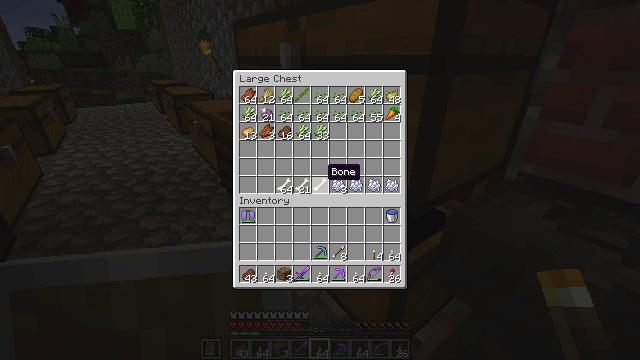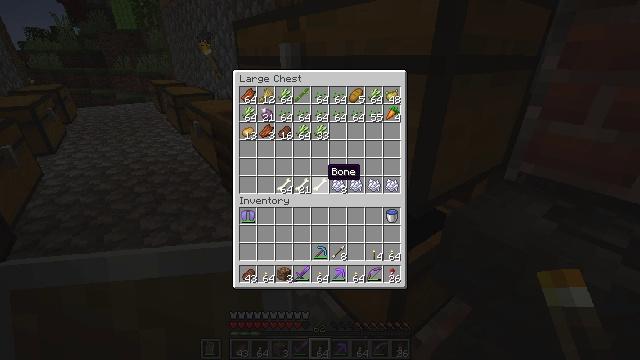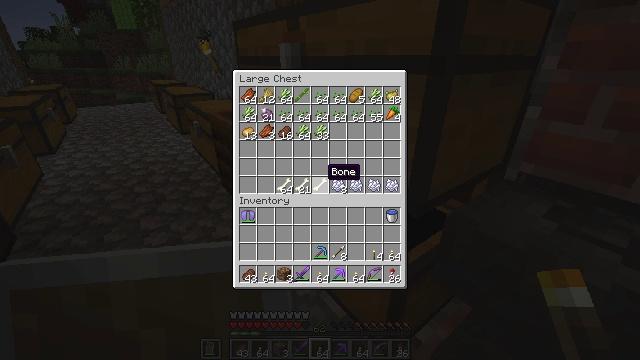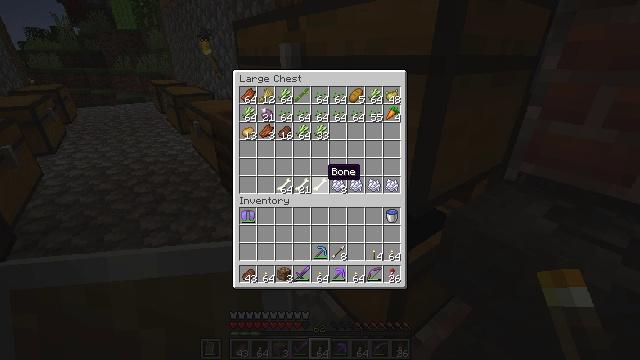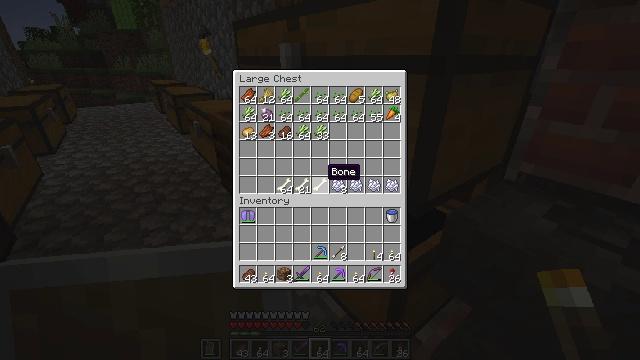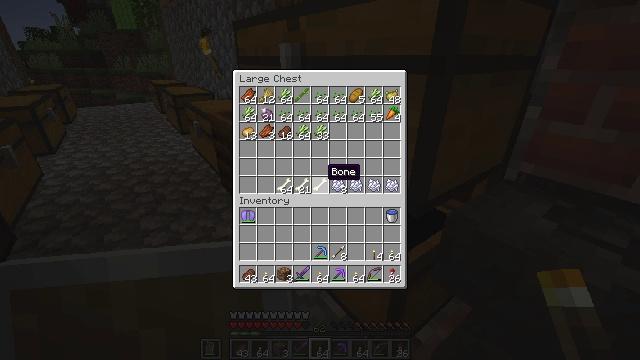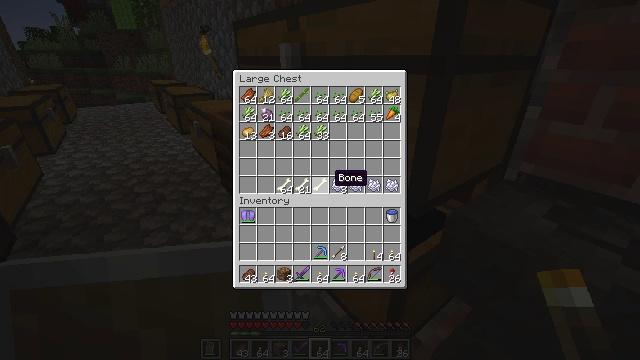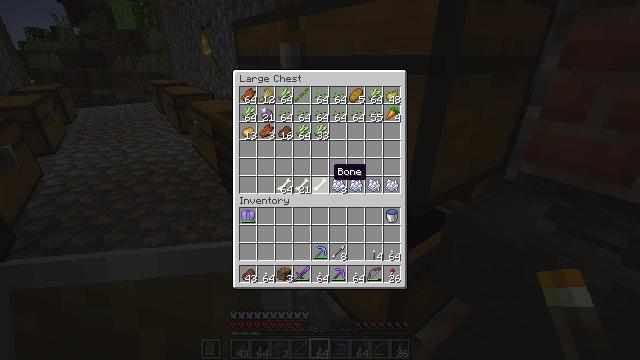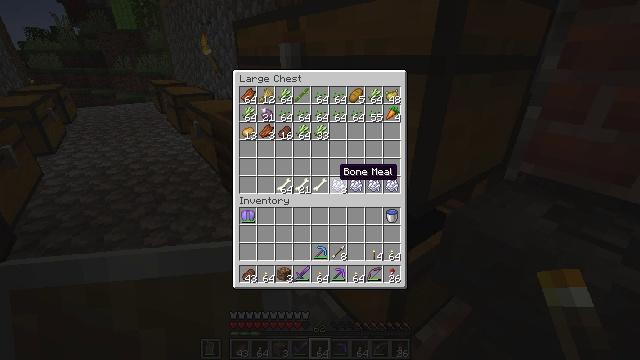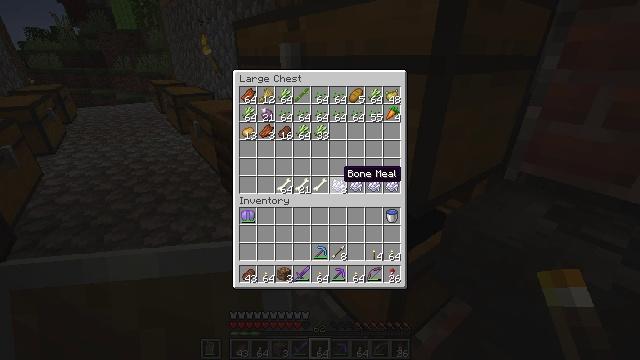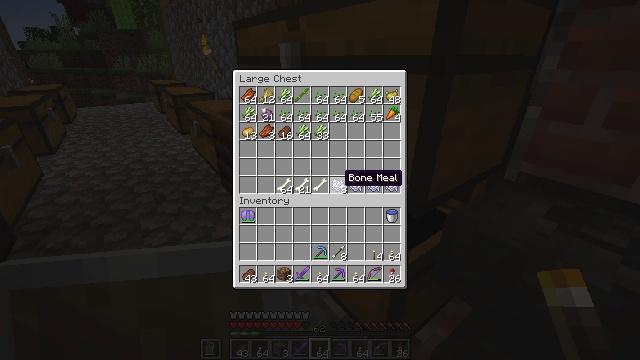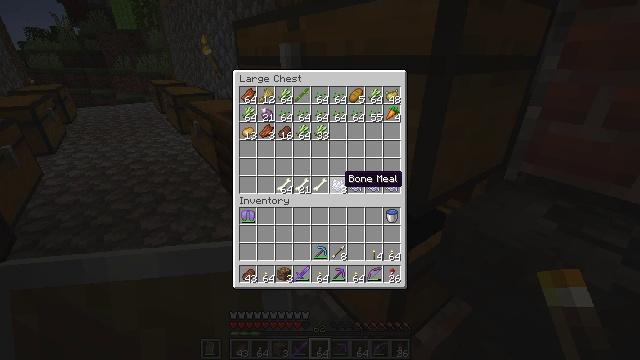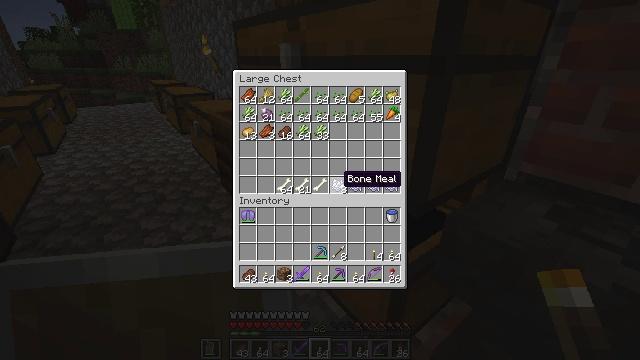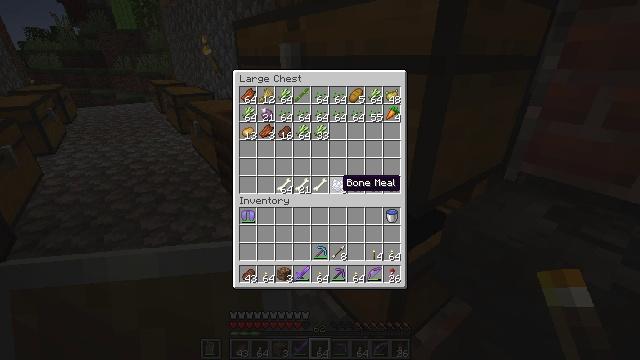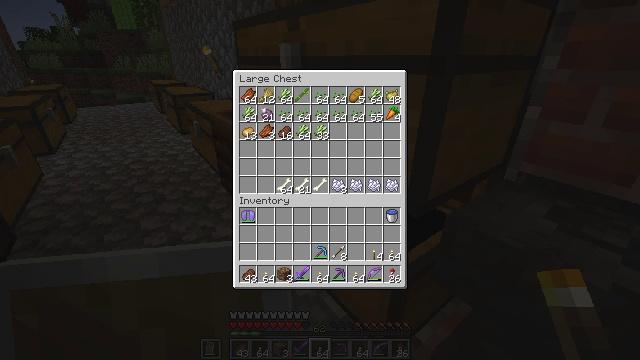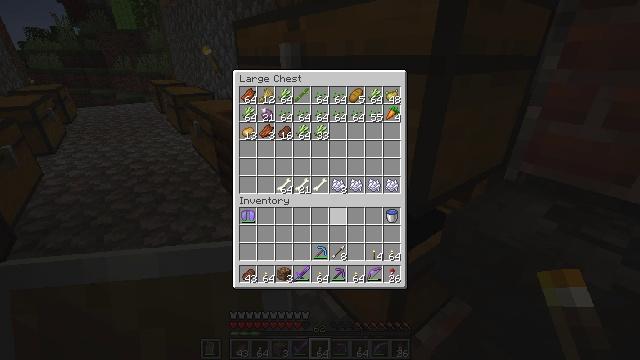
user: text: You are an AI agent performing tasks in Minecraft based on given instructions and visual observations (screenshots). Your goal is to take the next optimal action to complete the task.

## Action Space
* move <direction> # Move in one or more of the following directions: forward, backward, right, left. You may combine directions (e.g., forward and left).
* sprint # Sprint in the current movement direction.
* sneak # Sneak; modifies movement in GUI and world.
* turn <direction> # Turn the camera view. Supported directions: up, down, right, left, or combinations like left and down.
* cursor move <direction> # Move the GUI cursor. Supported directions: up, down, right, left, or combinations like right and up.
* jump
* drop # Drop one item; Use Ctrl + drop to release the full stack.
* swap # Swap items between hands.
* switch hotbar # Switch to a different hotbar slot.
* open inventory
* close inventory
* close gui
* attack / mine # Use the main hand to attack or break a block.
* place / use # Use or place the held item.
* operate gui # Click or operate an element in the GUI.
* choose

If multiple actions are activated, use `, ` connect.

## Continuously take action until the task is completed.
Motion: motion action
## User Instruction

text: Left click on the ender chest to mine.
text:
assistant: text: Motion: no_op
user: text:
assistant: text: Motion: no_op
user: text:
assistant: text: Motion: no_op
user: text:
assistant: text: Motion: no_op
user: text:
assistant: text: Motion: no_op
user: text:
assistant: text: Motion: no_op
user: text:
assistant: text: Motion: no_op
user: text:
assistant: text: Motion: no_op
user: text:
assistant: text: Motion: no_op
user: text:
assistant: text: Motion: no_op
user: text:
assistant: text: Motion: no_op
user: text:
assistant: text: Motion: no_op
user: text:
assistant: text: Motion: no_op
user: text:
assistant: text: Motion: turn down
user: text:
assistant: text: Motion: turn down
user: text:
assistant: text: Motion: turn down
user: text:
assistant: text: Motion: turn down
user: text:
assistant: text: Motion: no_op
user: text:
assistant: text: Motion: turn down
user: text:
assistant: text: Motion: no_op
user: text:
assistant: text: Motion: no_op
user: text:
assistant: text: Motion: turn right
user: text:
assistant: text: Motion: turn right
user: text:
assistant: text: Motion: turn right and up
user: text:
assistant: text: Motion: no_op
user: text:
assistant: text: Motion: no_op
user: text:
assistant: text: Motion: no_op
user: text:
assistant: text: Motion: no_op
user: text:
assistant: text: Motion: no_op
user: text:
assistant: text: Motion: no_op